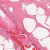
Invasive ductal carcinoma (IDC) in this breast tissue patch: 0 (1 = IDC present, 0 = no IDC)